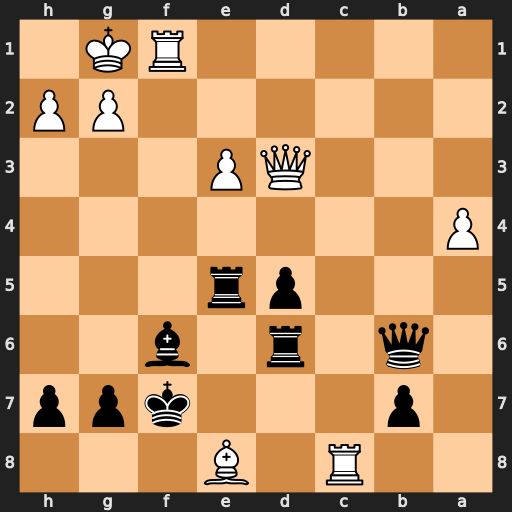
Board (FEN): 2R1B3/1p3kpp/1q1r1b2/3pr3/P7/3QP3/6PP/5RK1
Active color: b
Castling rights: -
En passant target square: -
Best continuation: Rxe8 Rxe8 Kxe8